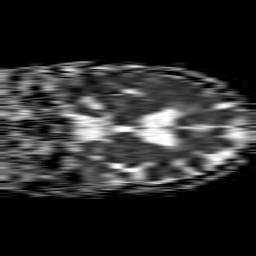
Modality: ADC
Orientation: coronal
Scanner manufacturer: philips
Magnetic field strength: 1.5 T
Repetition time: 4.6 s
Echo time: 0.08941 s